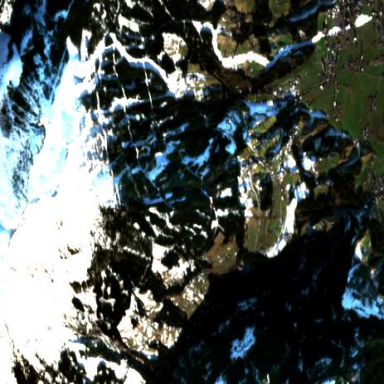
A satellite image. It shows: Winter sports area for skiing activities.